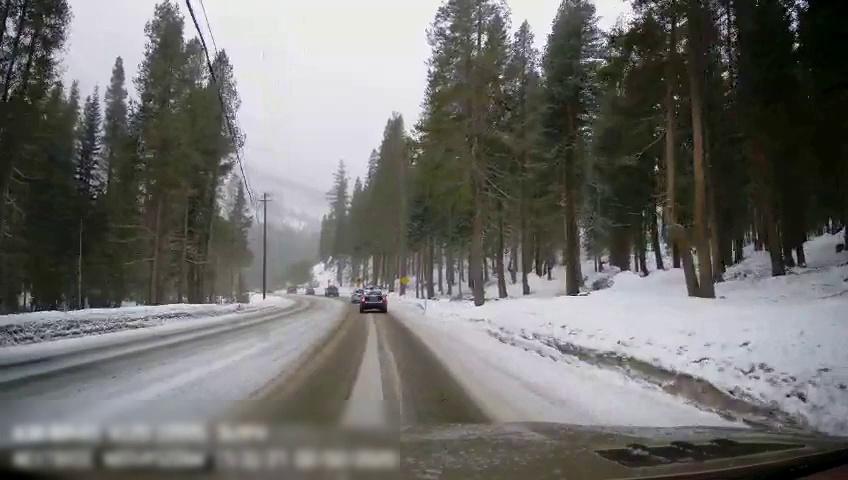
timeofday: Day
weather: Snowy
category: Drivable Space
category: Vehicles | SUV
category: Vehicles | Car
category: Vehicles | SUV